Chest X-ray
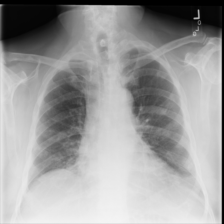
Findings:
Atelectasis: negative
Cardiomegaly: negative
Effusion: negative
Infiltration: negative
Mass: negative
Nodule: negative
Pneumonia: negative
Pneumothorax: negative
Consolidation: negative
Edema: negative
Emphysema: negative
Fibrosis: negative
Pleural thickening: negative
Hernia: negative